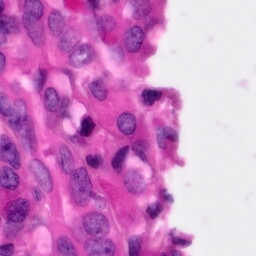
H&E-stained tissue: Pancreatic